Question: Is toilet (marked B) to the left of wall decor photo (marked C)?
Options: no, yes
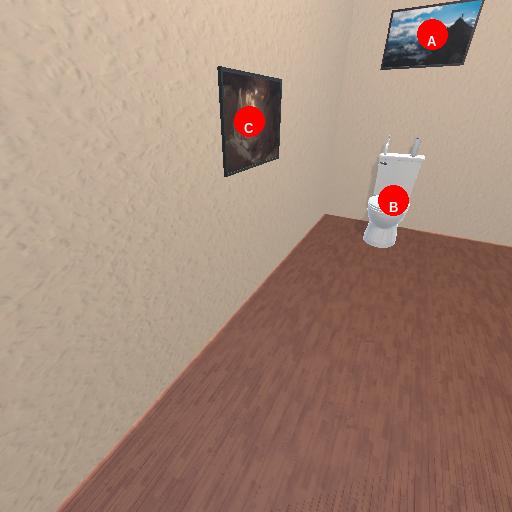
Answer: no